Aerial crown-view tile of a tropical tree (Barro Colorado Island, Panama), acquired 20250616:
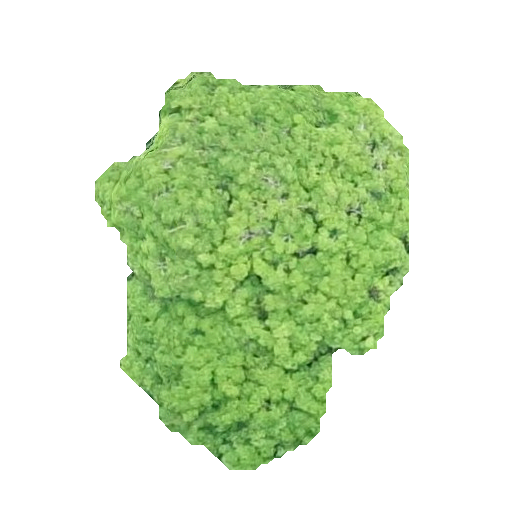
Species: Tabebuia rosea
GBIF accepted scientific name: Tabebuia rosea
Crown area: 128.85 m²